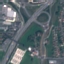
Land use / land cover class: Highway